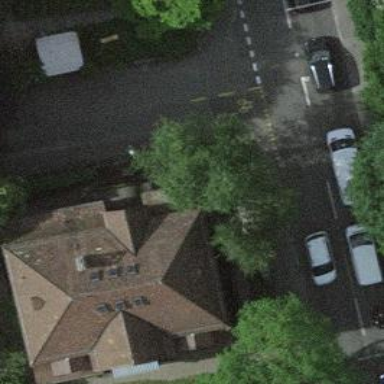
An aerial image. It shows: Kerb serving as barrier.